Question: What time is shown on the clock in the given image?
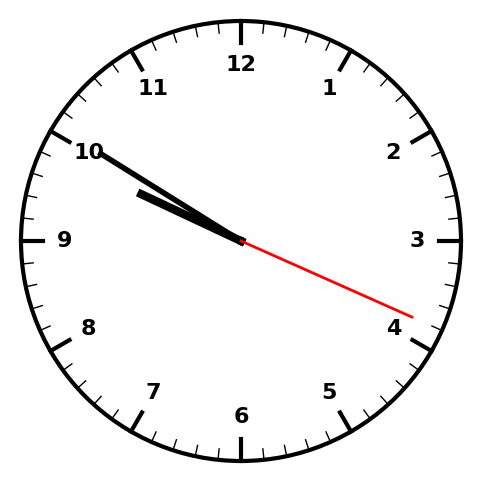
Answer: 09:50:19